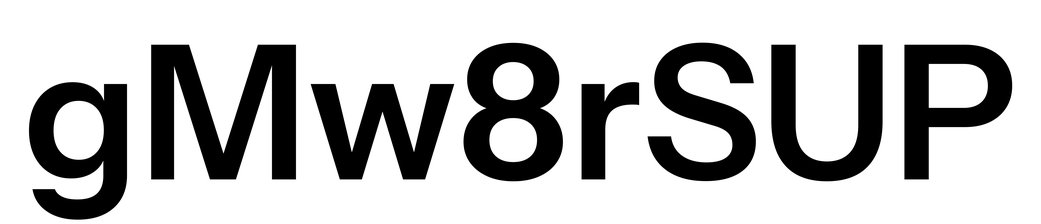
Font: InstrumentSans_SemiBold